Question: I'm trying to draw a string with a background on a HTML5 canvas. I'm using the GMail favicon as an example, see this picture (from the labs settings page):

As you can see, the 8 in the picture has a white glow around it. Here's what I've tried so far:
'''
var notstring = notifications.toString();
var xpos = 14;
xpos -= (5 * notstring.length);
//Draw background
ctx.font = "15px sans-serif";
ctx.globalAlpha = 0.5;
ctx.fillStyle = "white";
//ctx.fillRect(xpos, 9, (5 * notstring.length) + 2, 7);
ctx.fillText(notstring, xpos - 1, 17);
//Draw text
ctx.font = "10px sans-serif";
ctx.globalAlpha = 1;
ctx.fillStyle = "black";
ctx.fillText(notstring, xpos, 15);
'''
As you can see I've tried drawing a rectangle behind it, that didn't look good, and text with a different font size, this looked better, but didn't give the fading.
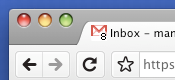
Answer: "Faded out background" pretty much exactly describes a shadow, so use a shadow to get that effect! Play with the parameters until you're happy with the result:
<URL>
'''
ctx.shadowColor = 'lime';
ctx.shadowOffsetX = 1;
ctx.shadowOffsetY = 1;
ctx.shadowBlur = 8;
ctx.font = '20pt Verdana';
ctx.fillText('8', 50, 50);
'''
Set the offsets to 0,0 for a "perfect" background, like:
'''
ctx.shadowColor = 'red';
ctx.shadowOffsetX = 0;
ctx.shadowOffsetY = 0;
ctx.shadowBlur = 5;
'''
<URL>